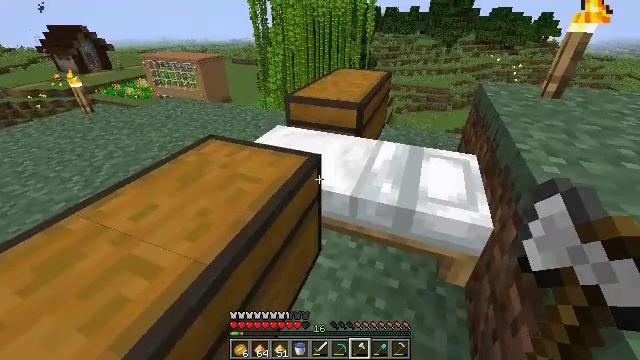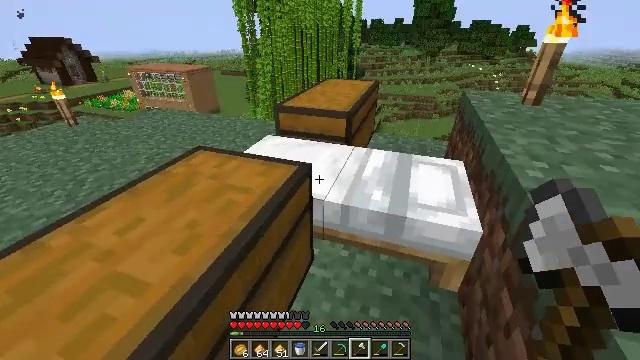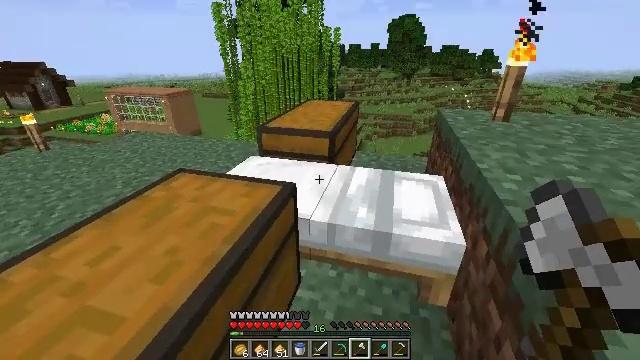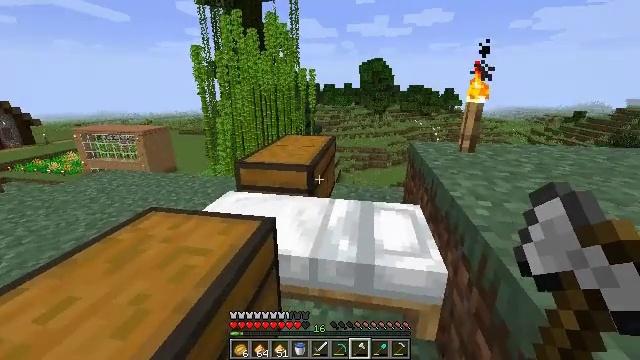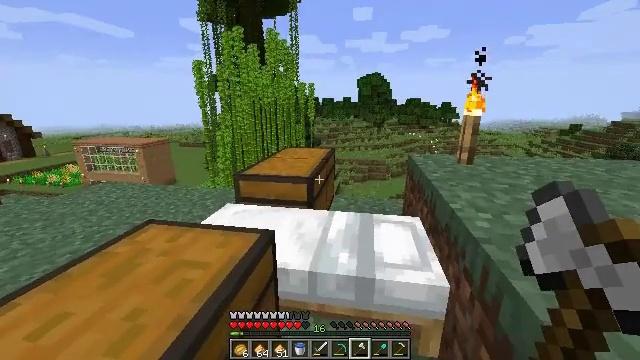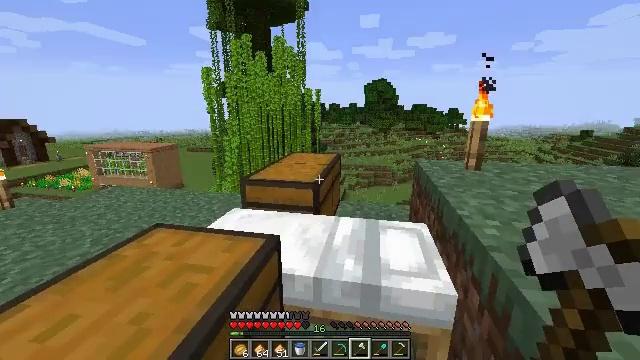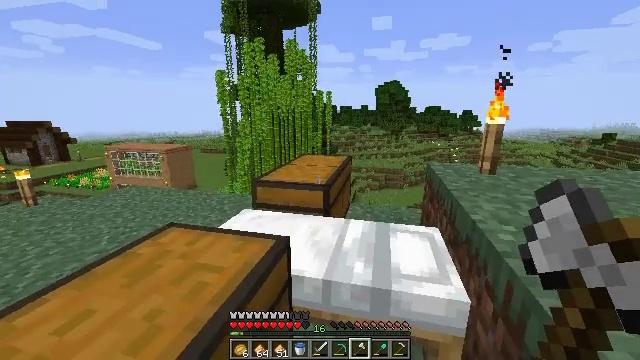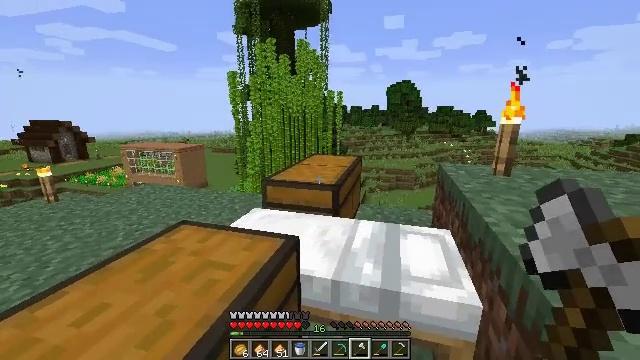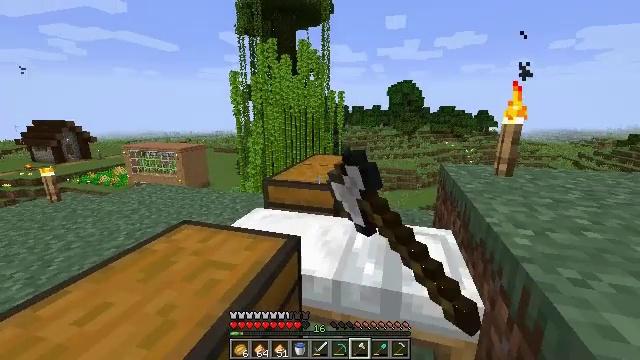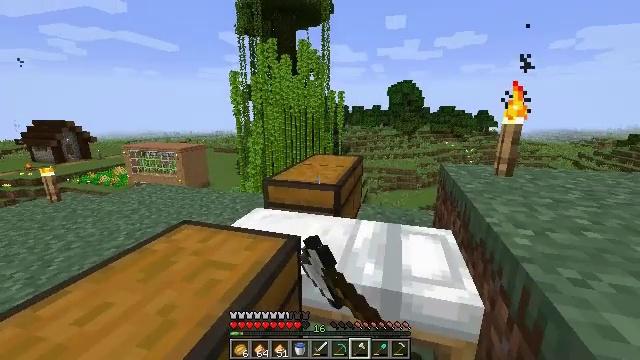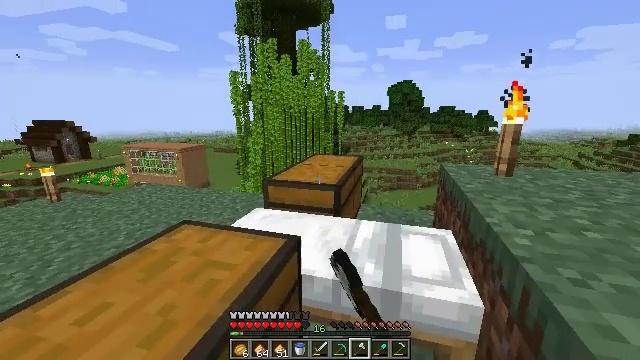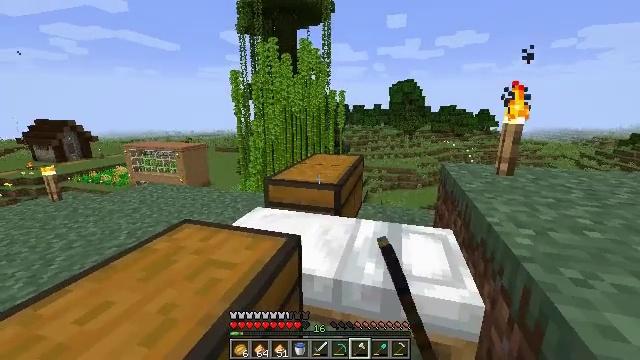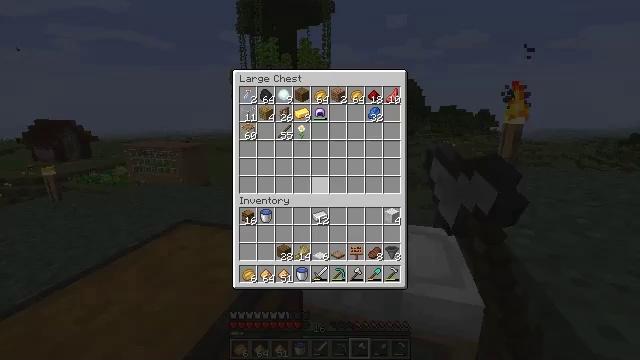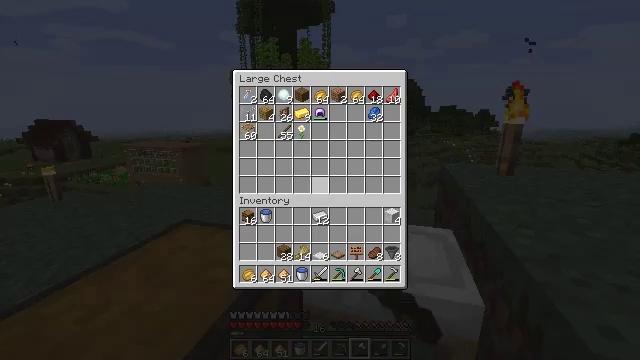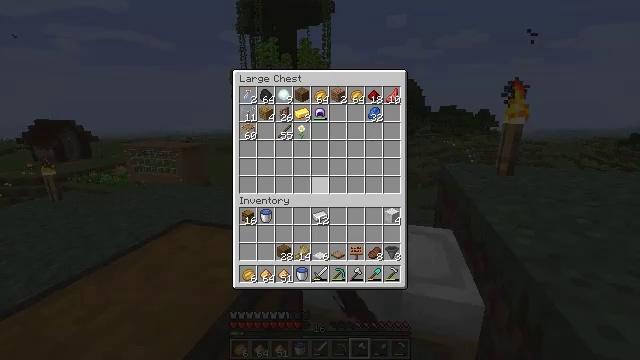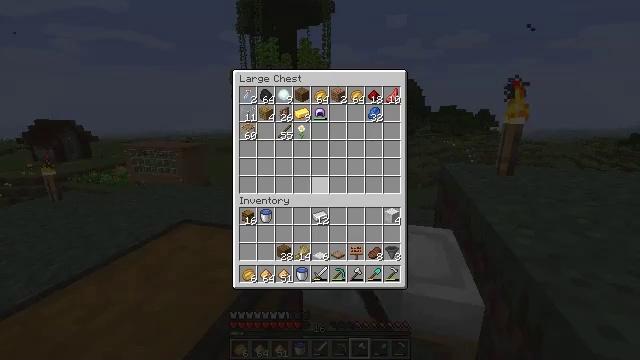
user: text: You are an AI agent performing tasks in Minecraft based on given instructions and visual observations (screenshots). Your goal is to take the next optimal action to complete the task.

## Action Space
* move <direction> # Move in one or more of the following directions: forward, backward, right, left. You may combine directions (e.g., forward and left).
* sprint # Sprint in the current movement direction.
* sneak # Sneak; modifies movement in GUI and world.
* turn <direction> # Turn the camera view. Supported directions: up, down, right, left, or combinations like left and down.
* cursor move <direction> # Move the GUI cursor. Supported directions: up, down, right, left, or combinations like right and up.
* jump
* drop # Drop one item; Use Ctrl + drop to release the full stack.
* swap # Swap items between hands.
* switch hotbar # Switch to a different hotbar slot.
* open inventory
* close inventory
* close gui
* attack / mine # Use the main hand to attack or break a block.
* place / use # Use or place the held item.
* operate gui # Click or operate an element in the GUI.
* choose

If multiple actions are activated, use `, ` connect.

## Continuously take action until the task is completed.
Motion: motion action
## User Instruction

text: Use the crafting grid to make a spruce sign.
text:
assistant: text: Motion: turn right and up
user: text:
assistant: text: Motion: turn right and up
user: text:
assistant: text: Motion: turn right and up
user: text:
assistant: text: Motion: turn up
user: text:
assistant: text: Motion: turn left and up
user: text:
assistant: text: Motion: turn left
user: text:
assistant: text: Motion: turn left, use / place
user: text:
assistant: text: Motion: use / place
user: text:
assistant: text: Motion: use / place
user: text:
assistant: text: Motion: use / place
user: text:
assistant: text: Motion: use / place
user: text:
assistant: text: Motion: choose, open gui
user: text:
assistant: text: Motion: no_op
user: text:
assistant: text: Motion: no_op
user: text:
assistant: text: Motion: no_op
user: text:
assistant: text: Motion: no_op
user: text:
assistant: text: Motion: no_op
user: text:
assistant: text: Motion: no_op
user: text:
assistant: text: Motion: no_op
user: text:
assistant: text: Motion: no_op
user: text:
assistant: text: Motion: no_op
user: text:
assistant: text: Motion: no_op
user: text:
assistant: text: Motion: no_op
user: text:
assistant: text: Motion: no_op
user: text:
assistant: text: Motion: cursor move up
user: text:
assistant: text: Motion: cursor move left and up
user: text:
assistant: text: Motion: cursor move left and up
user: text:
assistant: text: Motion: no_op
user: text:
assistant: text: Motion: sneak
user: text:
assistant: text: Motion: sneak